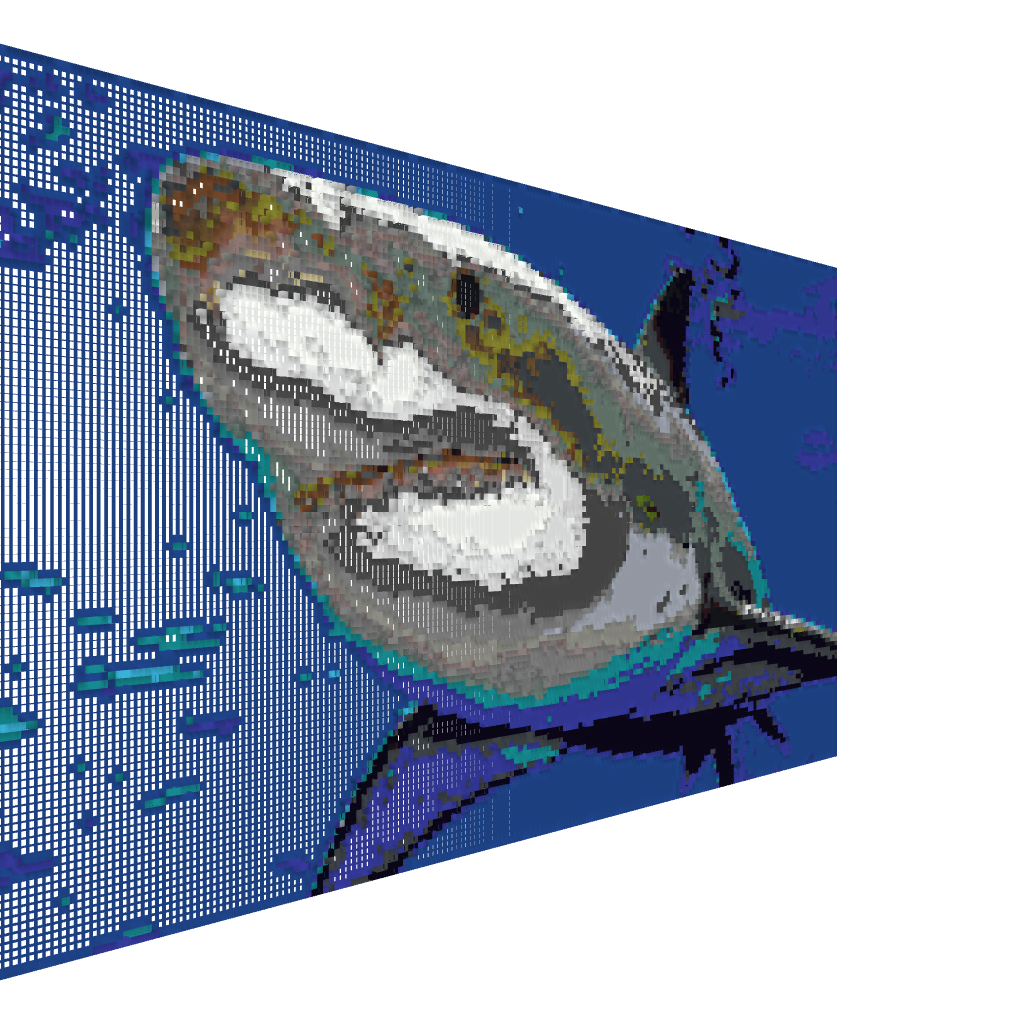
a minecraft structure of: Shark